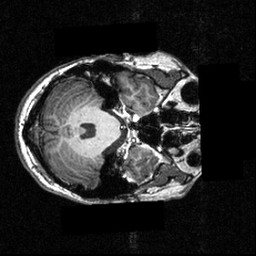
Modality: T1w
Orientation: axial
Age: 28
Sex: male
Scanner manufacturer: siemens
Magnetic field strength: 3.951 T
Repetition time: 1.5 s
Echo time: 0.00335 s